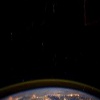
Label: space